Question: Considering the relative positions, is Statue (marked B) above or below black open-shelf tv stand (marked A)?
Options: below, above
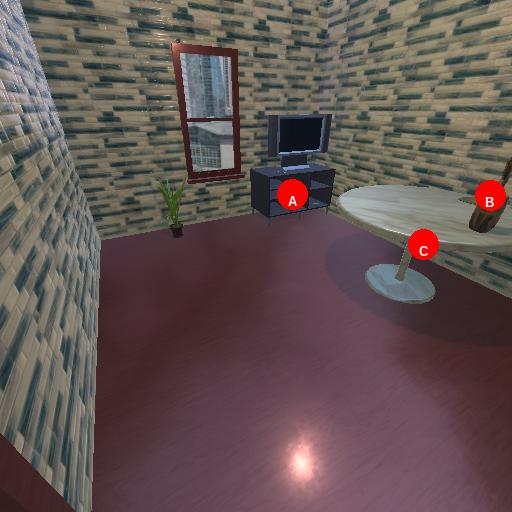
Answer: below